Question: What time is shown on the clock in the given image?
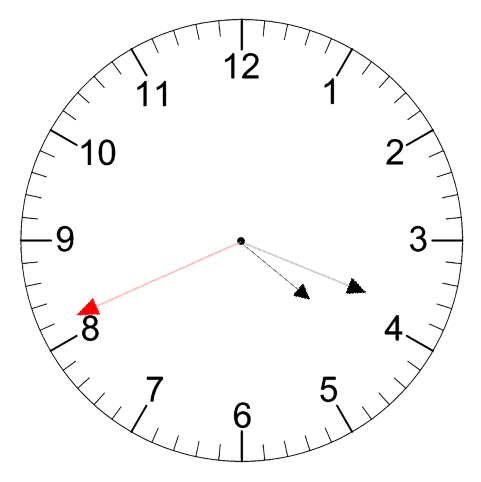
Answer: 04:18:41